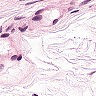
Metastatic tissue present: no